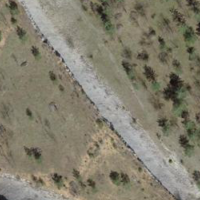
EUNIS habitat code: 56
Species observed at this site:
Phaneroptera falcata
Oecanthus pellucens
Chorthippus brunneus
Calliptamus italicus
Lacerta agilis
Chorthippus biguttulus